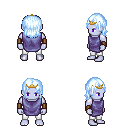
a pixel art fantasy rpg character, male body template, dark elf, purple skin, chain tabard jacket, white pants, white cyan long bangs hairstyle, gold tiara, leather bracers, four views (front, back, left, right), 2x2 character sprite sheet, small pixel art, hard edges, no anti-aliasing